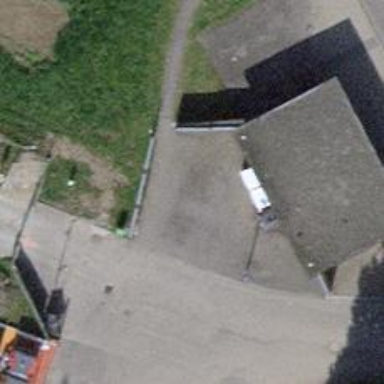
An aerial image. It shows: Recycling container for recycling.